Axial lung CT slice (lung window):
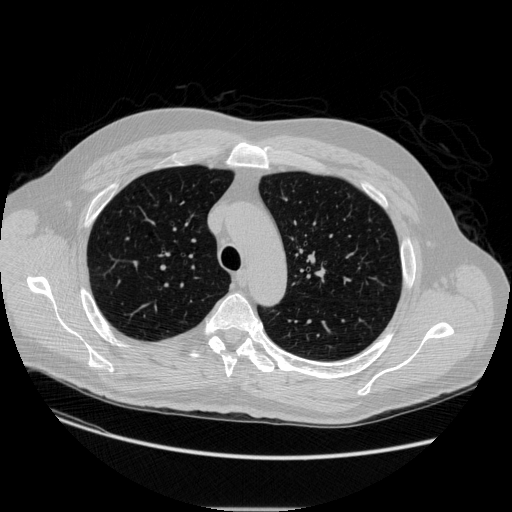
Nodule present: no